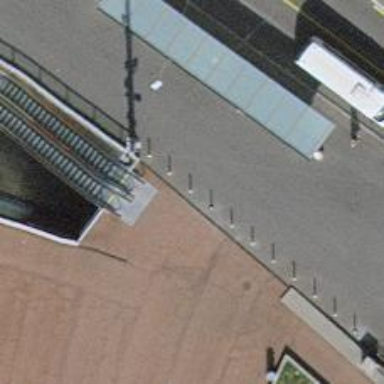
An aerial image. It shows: Bollard barrier.